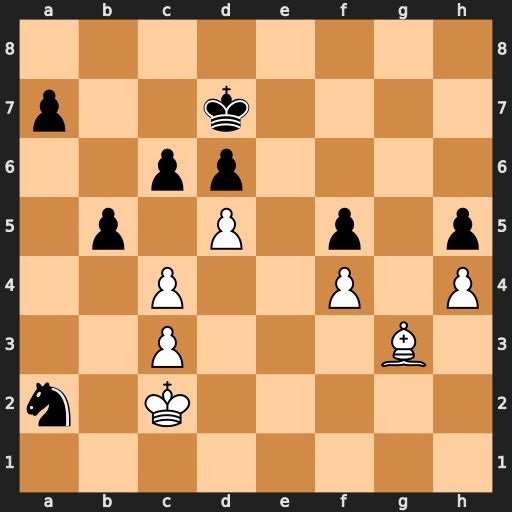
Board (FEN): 8/p2k4/2pp4/1p1P1p1p/2P2P1P/2P3B1/n1K5/8
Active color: w
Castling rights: -
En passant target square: -
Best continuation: cxb5 cxb5 Kb2 Nb4 cxb4